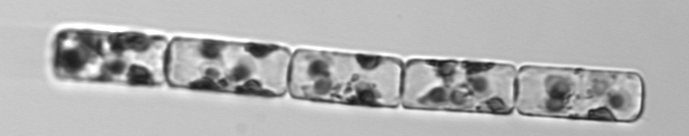
Label: Guinardia_delicatula